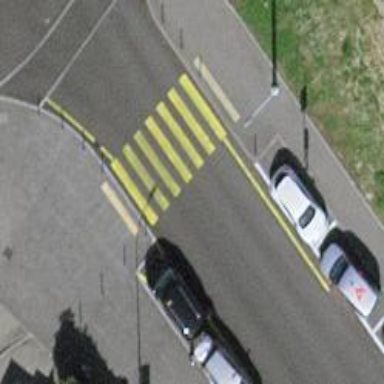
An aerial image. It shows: Marked zebra crossing on the road.